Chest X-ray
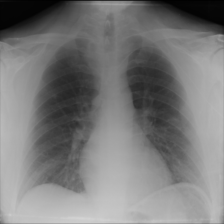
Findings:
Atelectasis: positive
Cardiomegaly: negative
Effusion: negative
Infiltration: negative
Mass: negative
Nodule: negative
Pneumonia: negative
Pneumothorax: negative
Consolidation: negative
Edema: negative
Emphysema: negative
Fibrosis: negative
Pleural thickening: negative
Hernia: negative